Field crop: maize
Growth stage: 1
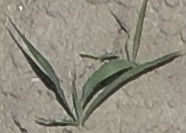
Species: sorghum